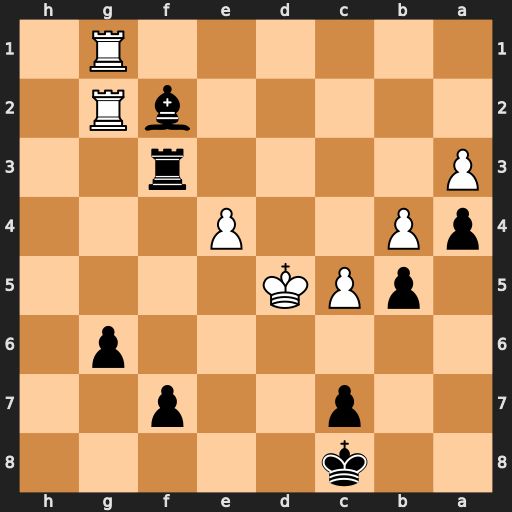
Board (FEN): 2k5/2p2p2/6p1/1pPK4/pP2P3/P4r2/5bR1/6R1
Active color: b
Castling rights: -
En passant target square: -
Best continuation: Bxg1 Rxg1 Kb7